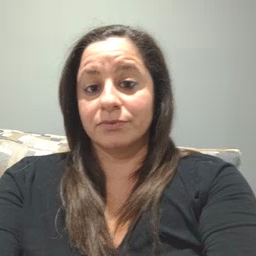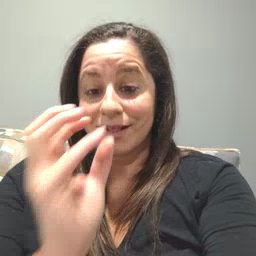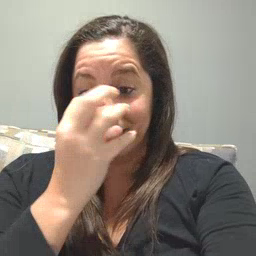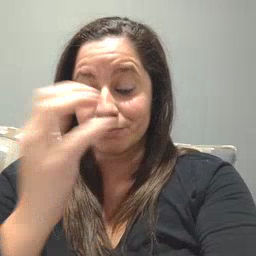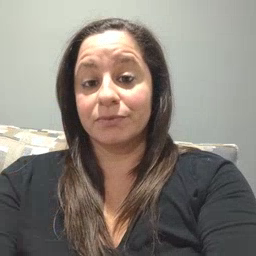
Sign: clown